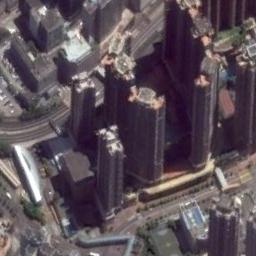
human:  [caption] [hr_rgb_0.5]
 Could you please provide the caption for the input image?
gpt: The commercial area is consist of many tall buildings .

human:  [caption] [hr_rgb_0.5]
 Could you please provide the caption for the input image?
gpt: A commercial area has lots of high-rise buildings and a road goes through the commercial area .

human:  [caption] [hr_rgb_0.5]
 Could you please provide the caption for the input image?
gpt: There are many paths .

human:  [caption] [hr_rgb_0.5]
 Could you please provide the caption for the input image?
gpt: In a business district there are many tall buildings and a few lawns and several roads and many trees .

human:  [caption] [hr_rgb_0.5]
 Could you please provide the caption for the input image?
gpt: There are some skyscrapers on a commercial area .